Question: how can I find the error
'''
try {
undef
} catch (e){
console.log(e)
console.dir(e)
}
'''
the information bust be there somewhere, because the console.log (in firebug) includes:
'''
ReferenceError: undef is not defined
'''
but when I browse the 'e' object, I can't find it.
How do I find out what the error is programmatically, so I can handle the error accordingly?
Edit:

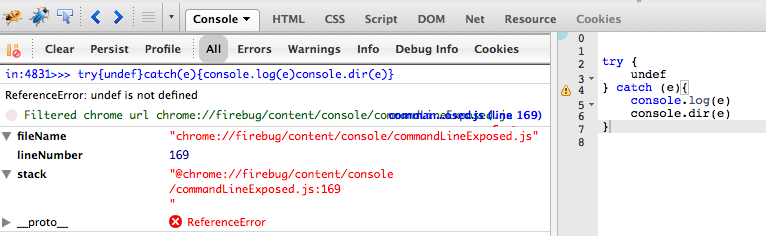
Answer: '''
try {
if(typeof undef == 'undefined'){
console.log('We should not access this "undef" var');
}
console.log('The next line will produce an exception');
undef
} catch (e){
console.log(e);
for(index in e){
console.log(index+' ('+(typeof e[index])+'): '+ e[index]);
}
}
'''
---
Which will produce:
---